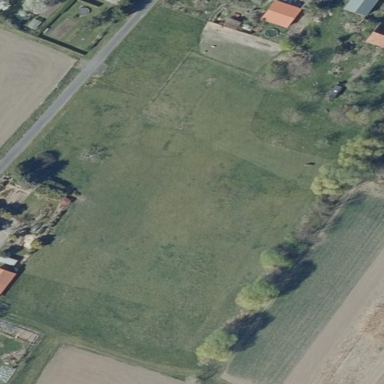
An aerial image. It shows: Beautiful meadow.